Question: Im new to this android development, and im currently playing around with the 'HelloM4A' project that follows the Mono for Android installation.
I have also noticed that Google wants us to use their design gudide, and I found a theme in that guide that they use. It is called 'Holo Light'.
Now, how do I append that theme to my project? Do I need to download the theme, or is it standard on the phone?
I tried this code (below) but it did throw an build error, strange enough since I did not find the error in my 'Error list'.
'''
[Activity(Label = "HelloM4A", MainLauncher = true, Icon = "@drawable/icon", Theme = "@style/Theme.Holo.Light")]
public class Activity1 : Activity
{
int count = 1;
protected override void OnCreate(Bundle bundle)
{
base.OnCreate(bundle);
// Set our view from the "main" layout resource
SetContentView(Resource.Layout.Main);
// Get our button from the layout resource,
// and attach an event to it
Button button = FindViewById<Button>(Resource.Id.MyButton);
button.Click += delegate { button.Text = string.Format("{0} clicks!", count++); };
}
}
'''
This is my project layout:

Any help is appreciated!
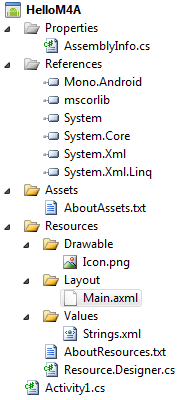
Answer: In u project there is something name manifest file .
u have to give the theme got the activity as shon below.
'''
<activity
android:name="com.aviz.pep.android.ui.classname"
android:theme="@android:style/Theme.Translucent.NoTitleBar" >
</activity>
'''
instead of theme.transulent.notilebar
add your theme name but make sure you are using the latest sdk